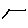
Label: hexagon